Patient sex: F
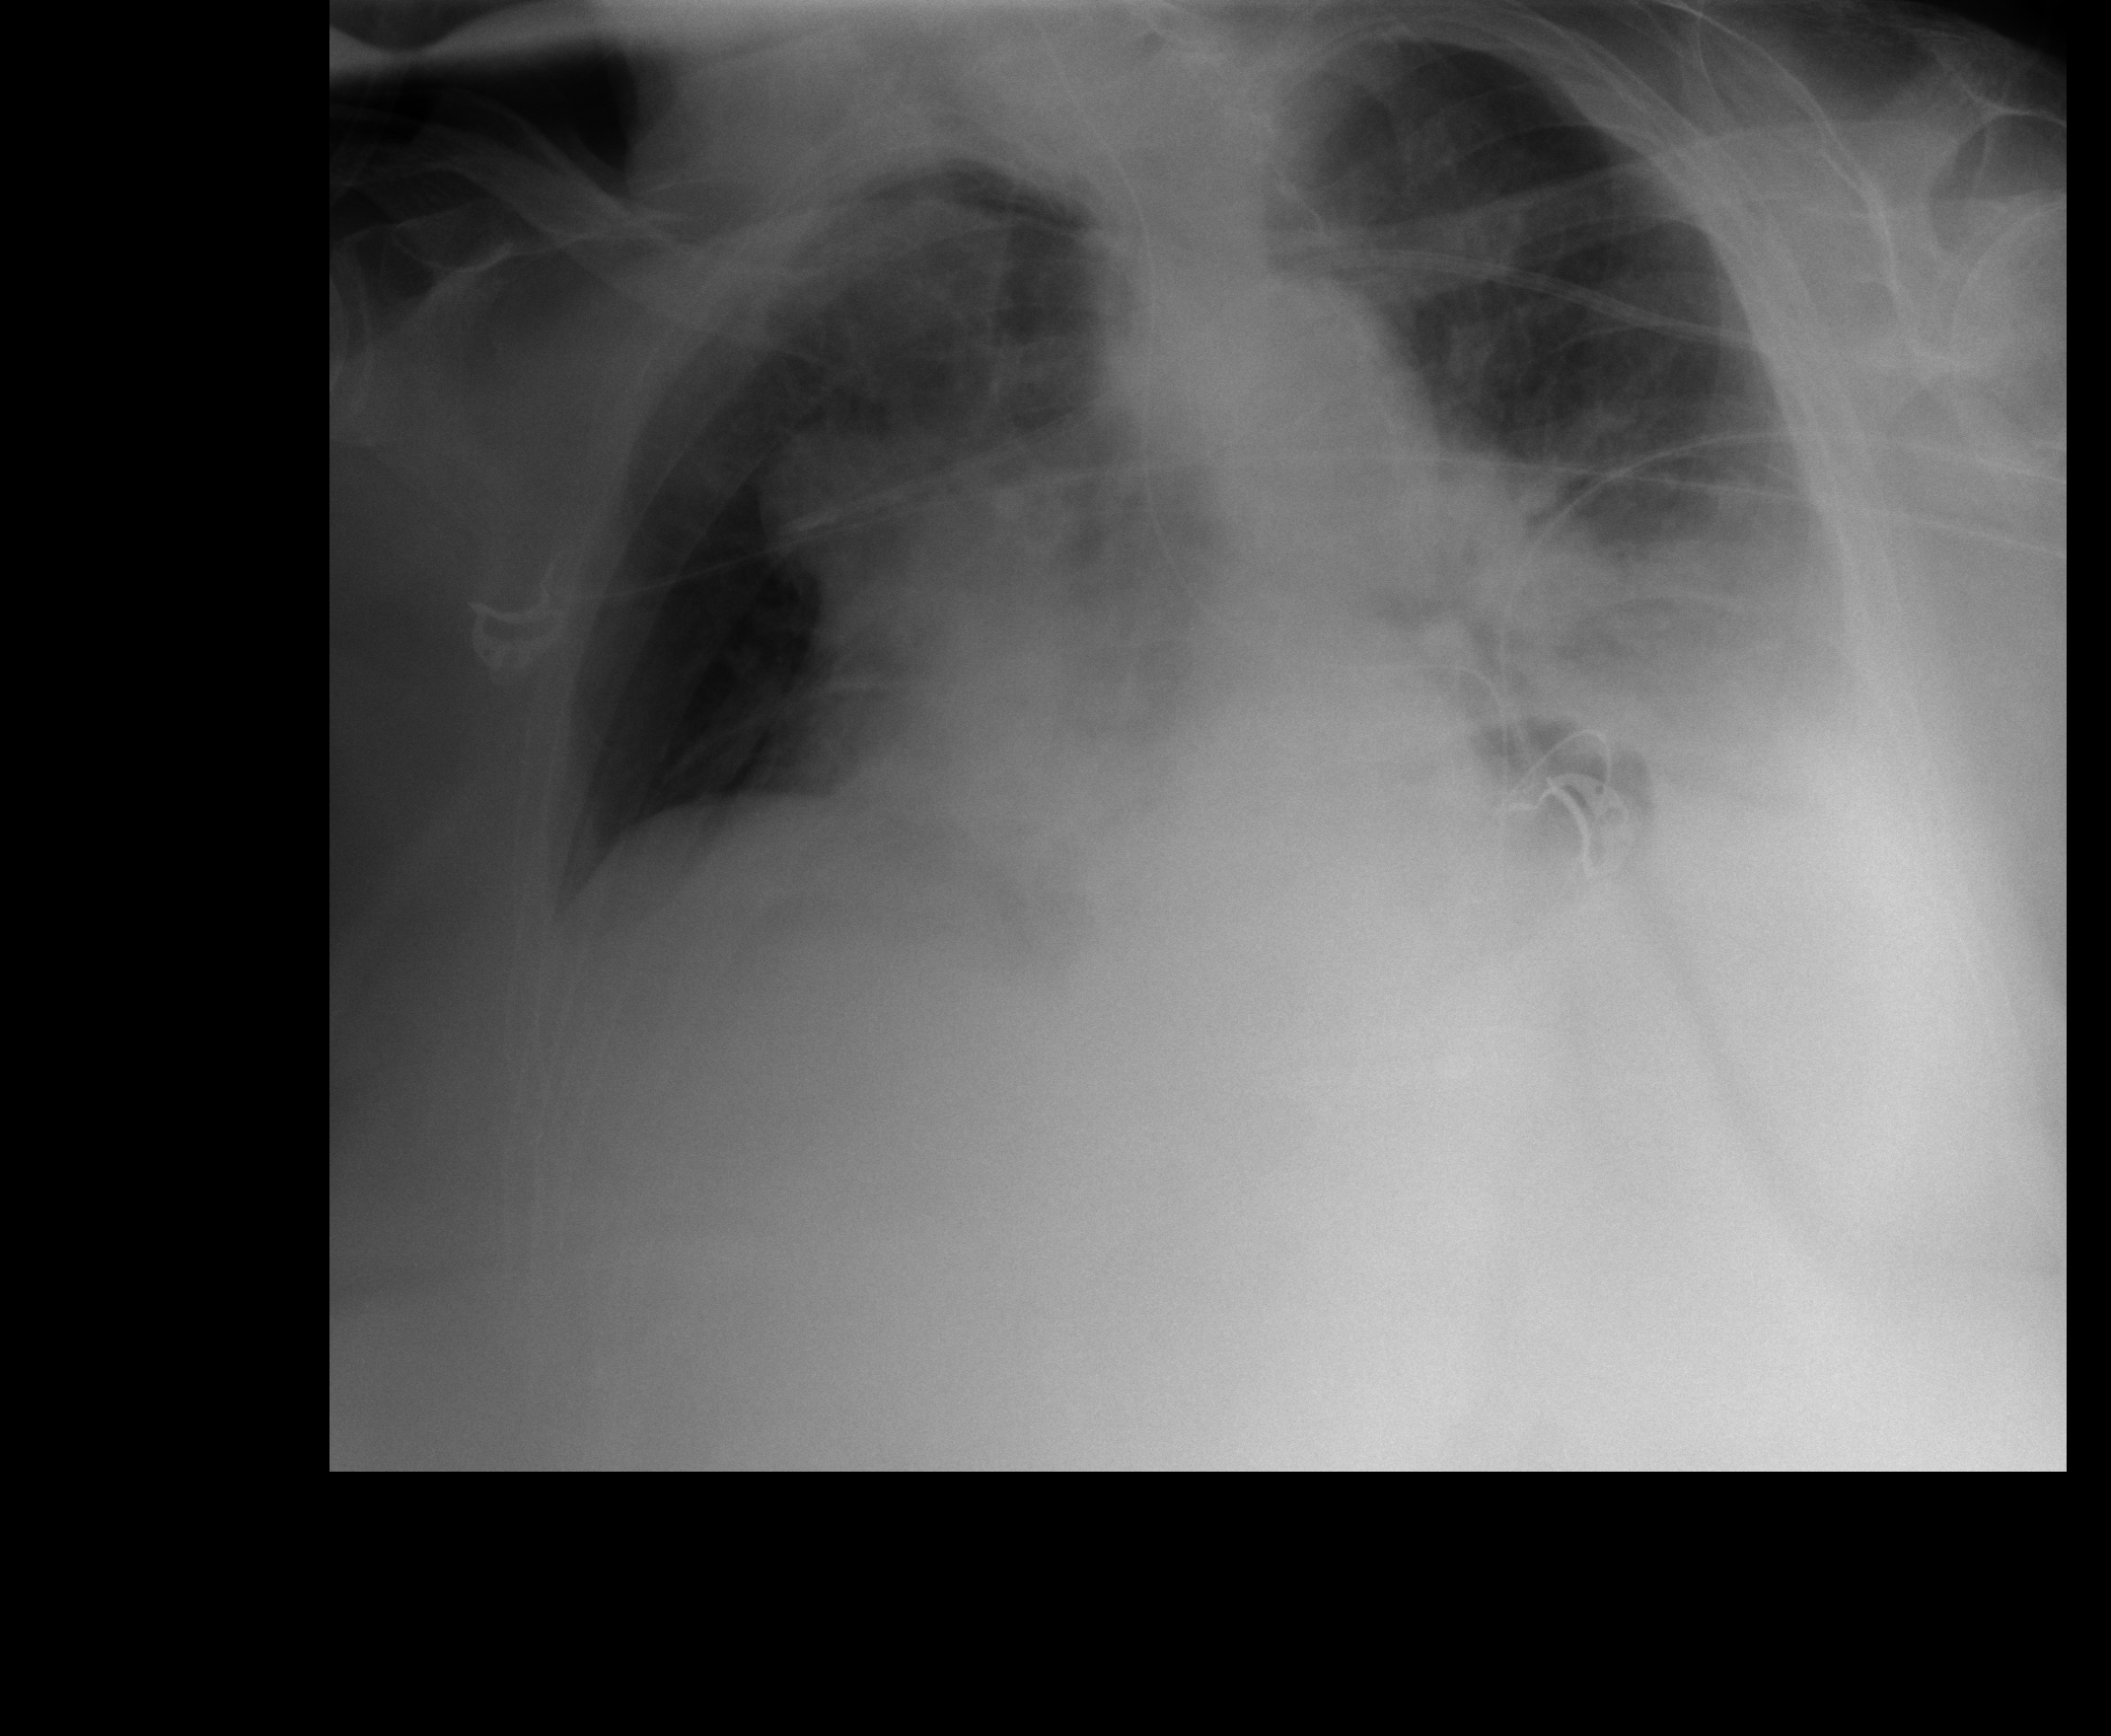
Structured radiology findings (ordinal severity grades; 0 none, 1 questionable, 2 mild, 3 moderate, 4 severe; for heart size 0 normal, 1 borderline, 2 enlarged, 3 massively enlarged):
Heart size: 1
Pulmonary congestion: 0
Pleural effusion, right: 1
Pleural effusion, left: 2
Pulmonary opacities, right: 0
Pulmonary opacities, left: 0
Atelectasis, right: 2
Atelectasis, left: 3